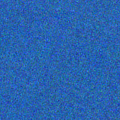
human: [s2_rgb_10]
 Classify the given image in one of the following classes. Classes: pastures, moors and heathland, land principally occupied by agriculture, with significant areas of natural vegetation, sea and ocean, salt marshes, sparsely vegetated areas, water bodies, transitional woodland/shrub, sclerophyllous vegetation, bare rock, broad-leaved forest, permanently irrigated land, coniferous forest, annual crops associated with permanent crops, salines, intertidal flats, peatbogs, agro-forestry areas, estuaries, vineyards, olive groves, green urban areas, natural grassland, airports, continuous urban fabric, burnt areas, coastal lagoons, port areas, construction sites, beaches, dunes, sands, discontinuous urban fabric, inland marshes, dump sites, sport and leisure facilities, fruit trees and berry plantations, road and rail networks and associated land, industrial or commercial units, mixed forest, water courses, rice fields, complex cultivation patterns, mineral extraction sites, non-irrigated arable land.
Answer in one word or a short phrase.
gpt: sea and ocean